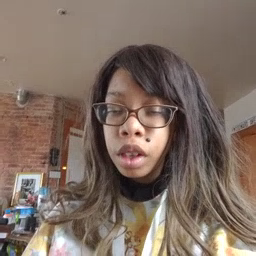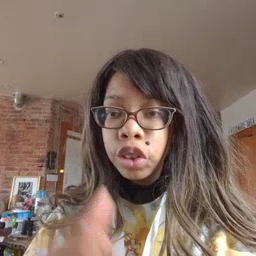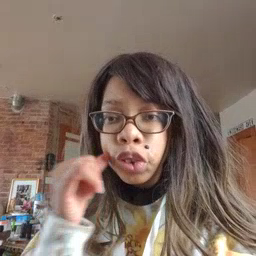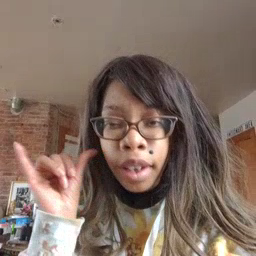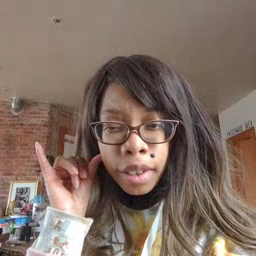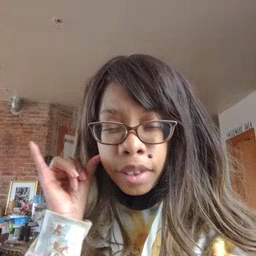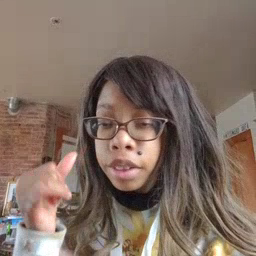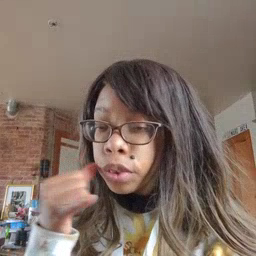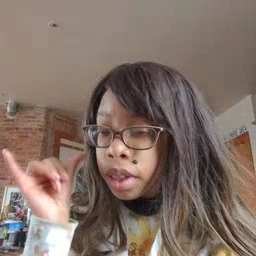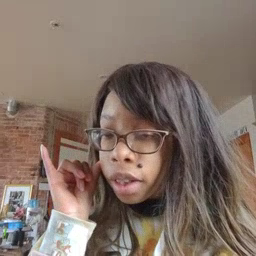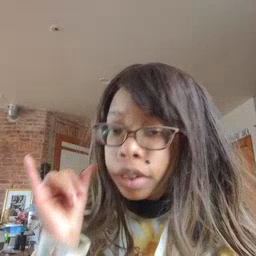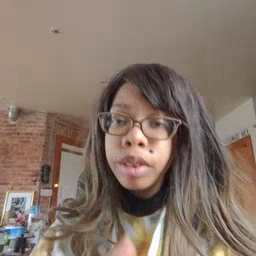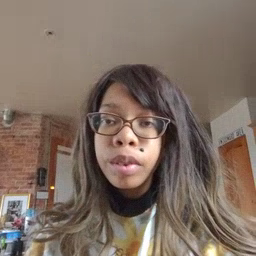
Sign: yesterday